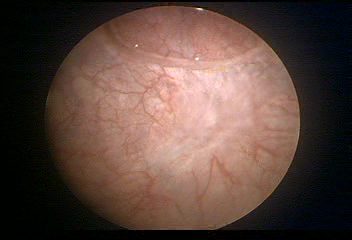
Modality: WLC
Class: Foreign bodies
Subclass: AirBubble
Bladder cancer association: No
Annotated structures: Air bubble